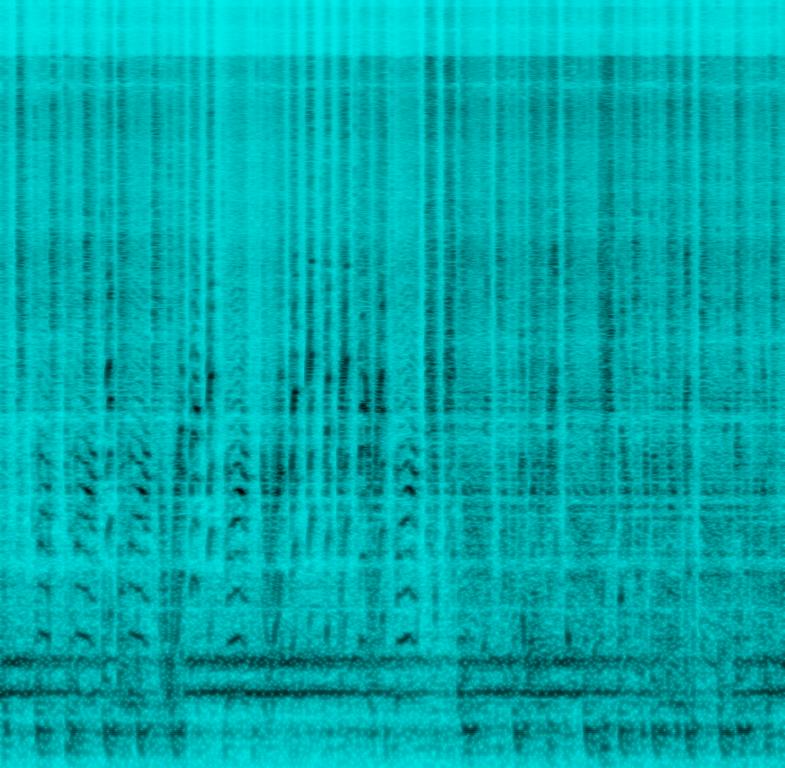
The song is an instrumental. The tempo is medium with a slick drumming rhythm and a DJ creating cool melodies by scratching and manipulating spinning music discs. The song is energetic and has a dance groove. The song is electronic dance music with poor audio quality and is at home.